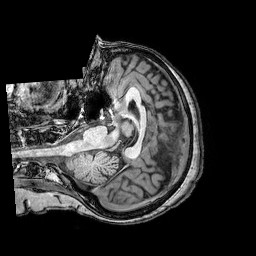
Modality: T1w
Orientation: axial
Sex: female
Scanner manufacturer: philips
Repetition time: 0.008108 s
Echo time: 0.00371 s